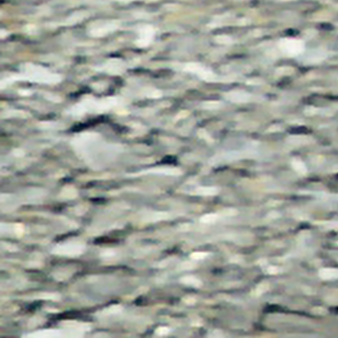
Label: other